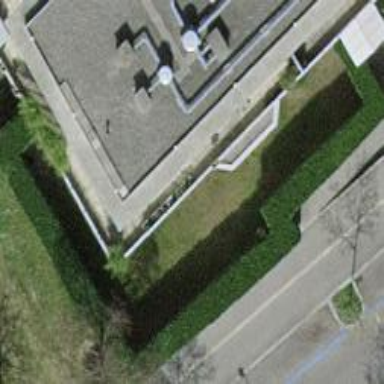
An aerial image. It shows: Garden surrounded by fence.